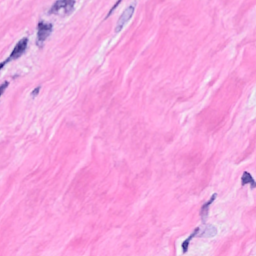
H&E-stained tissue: Breast